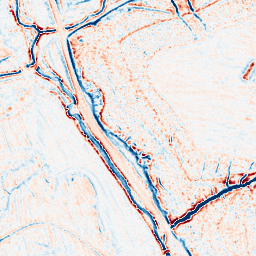
Category: edge_preserving
Decomposition family: bilateral
Decomposition parameters: d: 9
sigma_color: 100
sigma_space: 150
Upsampling method: sinc_hamming
Upsampling parameters: scale: 2
kernel_size: 4
Upsampling scale: 2